Aerial crown-view tile of a tropical tree (Barro Colorado Island, Panama), acquired 20240813:
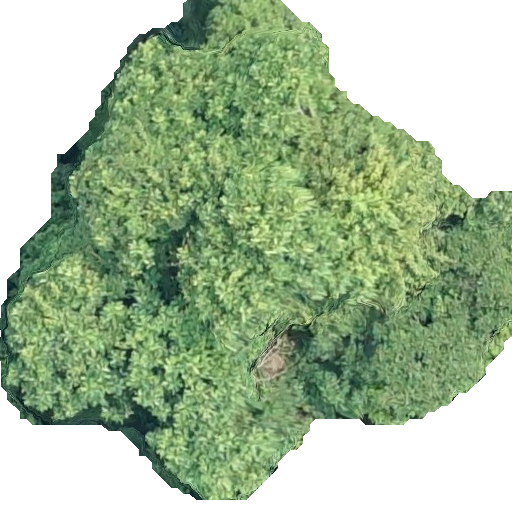
Species: Dipteryx oleifera
GBIF accepted scientific name: Dipteryx oleifera
Crown area: 265.728 m²